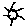
Label: sun